RGB frame:
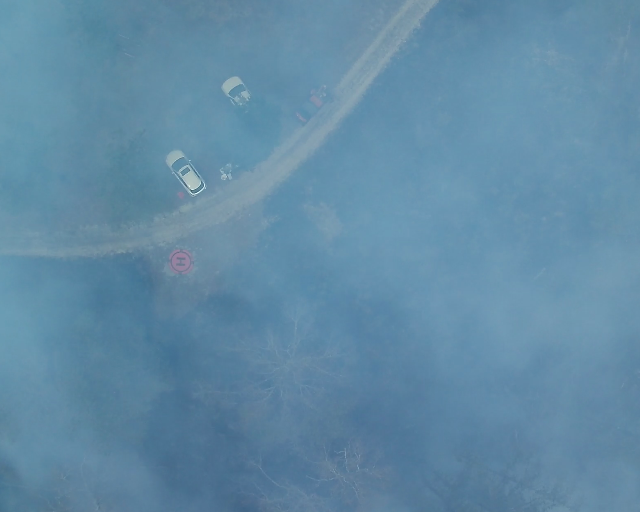
Thermal frame:
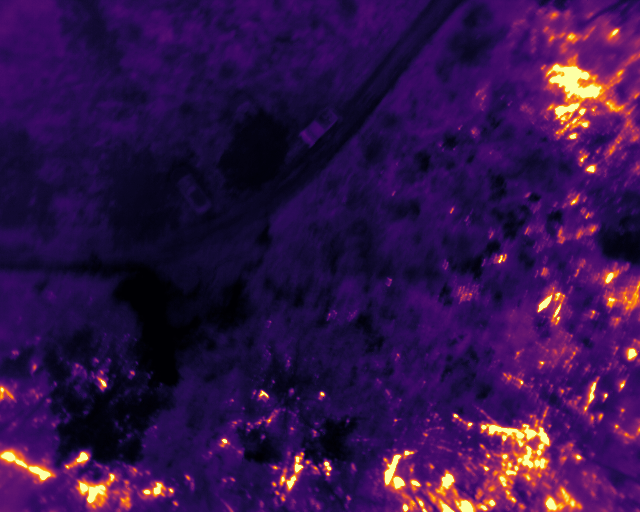
Captured: 2026-02-26 03:11:33
Pixels at or above 80 °C: 7175 (fraction of frame: 0.0219)